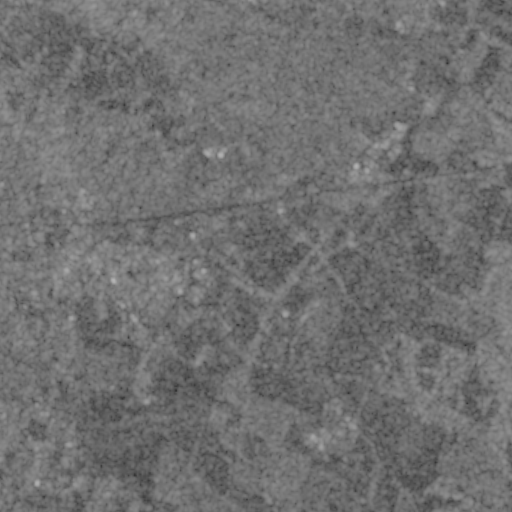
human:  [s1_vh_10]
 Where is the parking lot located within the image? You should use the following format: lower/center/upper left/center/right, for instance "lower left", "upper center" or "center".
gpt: The parking lot is located in the center left of the image.
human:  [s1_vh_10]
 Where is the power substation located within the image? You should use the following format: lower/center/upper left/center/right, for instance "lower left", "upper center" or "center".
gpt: The power substation is located in the upper right of the image.
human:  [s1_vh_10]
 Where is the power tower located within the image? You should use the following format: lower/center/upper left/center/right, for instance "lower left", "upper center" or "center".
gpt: The power tower is located in the upper of the image.
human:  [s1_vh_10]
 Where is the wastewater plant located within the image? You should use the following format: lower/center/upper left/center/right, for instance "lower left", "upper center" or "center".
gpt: The wastewater plant is located in the lower right of the image.
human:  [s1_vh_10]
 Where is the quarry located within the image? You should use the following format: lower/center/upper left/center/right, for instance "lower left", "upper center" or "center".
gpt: There is no quarry in the image.

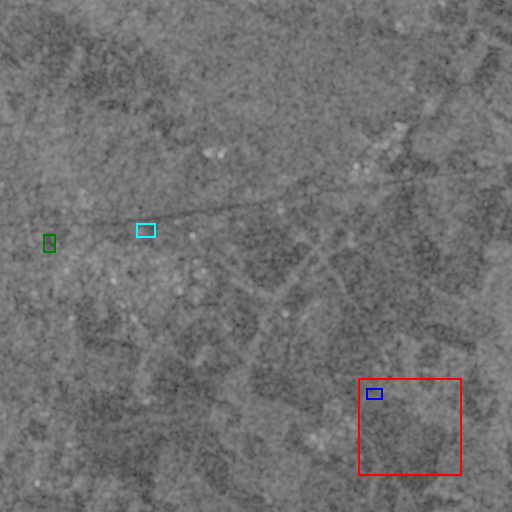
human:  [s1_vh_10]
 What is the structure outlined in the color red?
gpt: The structure outlined in red is a crop field.
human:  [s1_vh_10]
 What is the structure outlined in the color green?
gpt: The structure outlined in green is a park.
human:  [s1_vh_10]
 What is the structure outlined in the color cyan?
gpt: The structure outlined in cyan is a parking lot.
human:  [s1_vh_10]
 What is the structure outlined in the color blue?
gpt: The structure outlined in blue is a wastewater plant.
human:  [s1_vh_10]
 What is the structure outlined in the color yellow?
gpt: There is no yellow outline.